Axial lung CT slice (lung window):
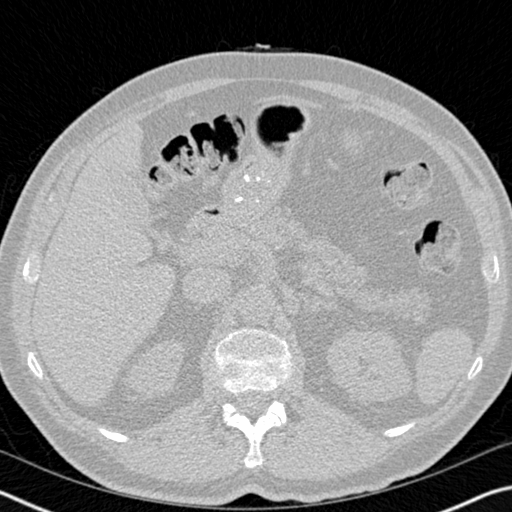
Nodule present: no